Field crop: maize
Growth stage: 2
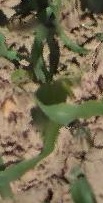
Species: maize